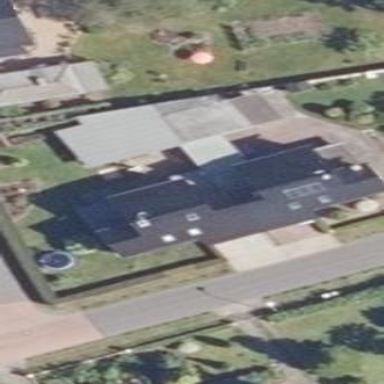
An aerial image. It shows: Semidetached house.